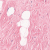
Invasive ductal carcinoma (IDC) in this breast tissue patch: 0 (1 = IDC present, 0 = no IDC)